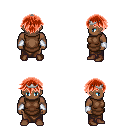
a pixel art fantasy rpg character, male body template, human, dark skin, brown tunic, robe skirt, red short bangs hairstyle, silver tiara, white cloth bracers, brown shoes, four views (front, back, left, right), 2x2 character sprite sheet, small pixel art, hard edges, no anti-aliasing